Question: Hi i want to put button beside activity title in android. I can change the text using setTitle() but I haven't find anything which allows to put button beside title of Activity. I am using android 4.0.3. Can anybody help me?

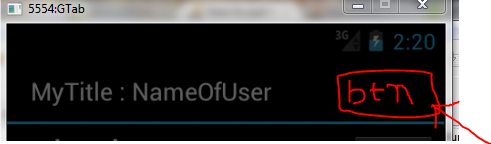
Answer: Create xml file in your project name topbar.xml
'''
<?xml version="1.0" encoding="utf-8"?>
<RelativeLayout xmlns:android="http://schemas.android.com/apk/res/android"
android:layout_width="fill_parent"
android:layout_height="40dp"
android:orientation="vertical"
android:background="@android:color/white">
<TextView
android:id="@+id/title_txt"
android:layout_width="wrap_content"
android:layout_height="wrap_content"
android:text="MyTitle: NameOfUser"
android:layout_centerVertical="true"
android:textColor="@android:color/black"
android:textStyle="bold"
android:textSize="20sp"
android:layout_marginLeft="20dp"/>
<Button
android:id="@+id/back_btn"
android:layout_width="wrap_content"
android:layout_height="wrap_content"
android:layout_centerVertical="true"
android:text="Btn"
android:textColor="@android:color/white"
android:layout_marginLeft="5dp"
android:layout_alignParentRight="true"/>
</RelativeLayout>
'''
And add this layout in any layout by just writing:
'''
<include layout="@layout/topbar"/>
'''
Hope this will help you.